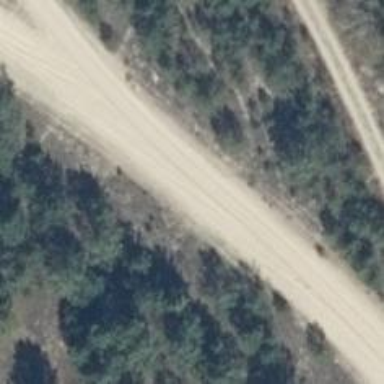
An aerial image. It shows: Sandy track road with grade5 tracktype.